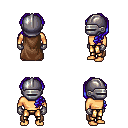
a pixel art fantasy rpg character, male body template, human, tanned skin, brown cape, gold greaves, blue princess hairstyle, metal helm, metal gloves, four views (front, back, left, right), 2x2 character sprite sheet, small pixel art, hard edges, no anti-aliasing